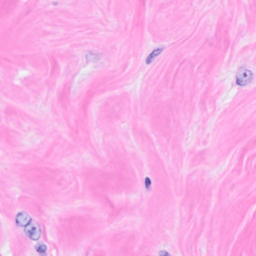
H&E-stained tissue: Breast